Field crop: maize
Growth stage: 2
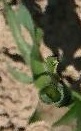
Species: maize